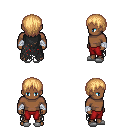
a pixel art fantasy rpg character, male body template, human, dark skin, black tattered cape, red pants, light blonde plain hairstyle, white cloth bandages, white slippers, four views (front, back, left, right), 2x2 character sprite sheet, small pixel art, hard edges, no anti-aliasing